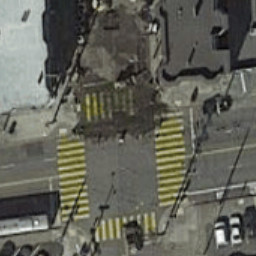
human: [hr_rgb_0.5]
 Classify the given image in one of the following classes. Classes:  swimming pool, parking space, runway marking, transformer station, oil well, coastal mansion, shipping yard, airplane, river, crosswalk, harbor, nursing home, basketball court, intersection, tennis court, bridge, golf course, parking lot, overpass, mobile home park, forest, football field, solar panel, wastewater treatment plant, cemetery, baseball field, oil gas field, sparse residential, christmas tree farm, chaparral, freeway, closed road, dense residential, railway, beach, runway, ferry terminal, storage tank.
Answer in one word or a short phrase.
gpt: crosswalk